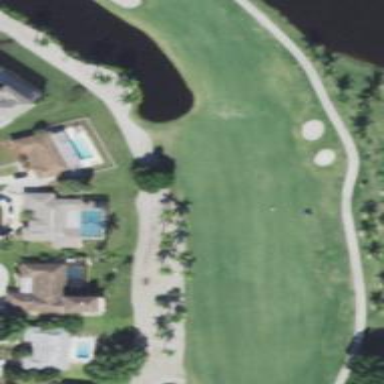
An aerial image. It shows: Golf fairway surrounded by grass.